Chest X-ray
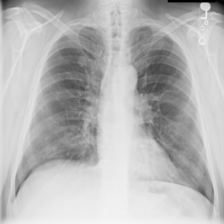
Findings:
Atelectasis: negative
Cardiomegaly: negative
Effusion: negative
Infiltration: negative
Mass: negative
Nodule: negative
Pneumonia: negative
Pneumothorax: negative
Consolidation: negative
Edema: negative
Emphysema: negative
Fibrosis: negative
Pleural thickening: negative
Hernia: negative